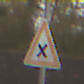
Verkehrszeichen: KreuzungOderEinmuendung
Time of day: MorningAfternoon
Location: Outdoor (Nature)
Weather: Overcast
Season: NotSpecified
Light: Natural